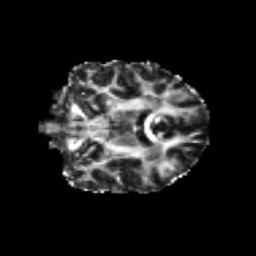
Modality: FA
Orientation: coronal
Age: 24
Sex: female
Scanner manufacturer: siemens
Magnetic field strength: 3 T
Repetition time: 3.5 s
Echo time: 0.104 s